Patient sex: F
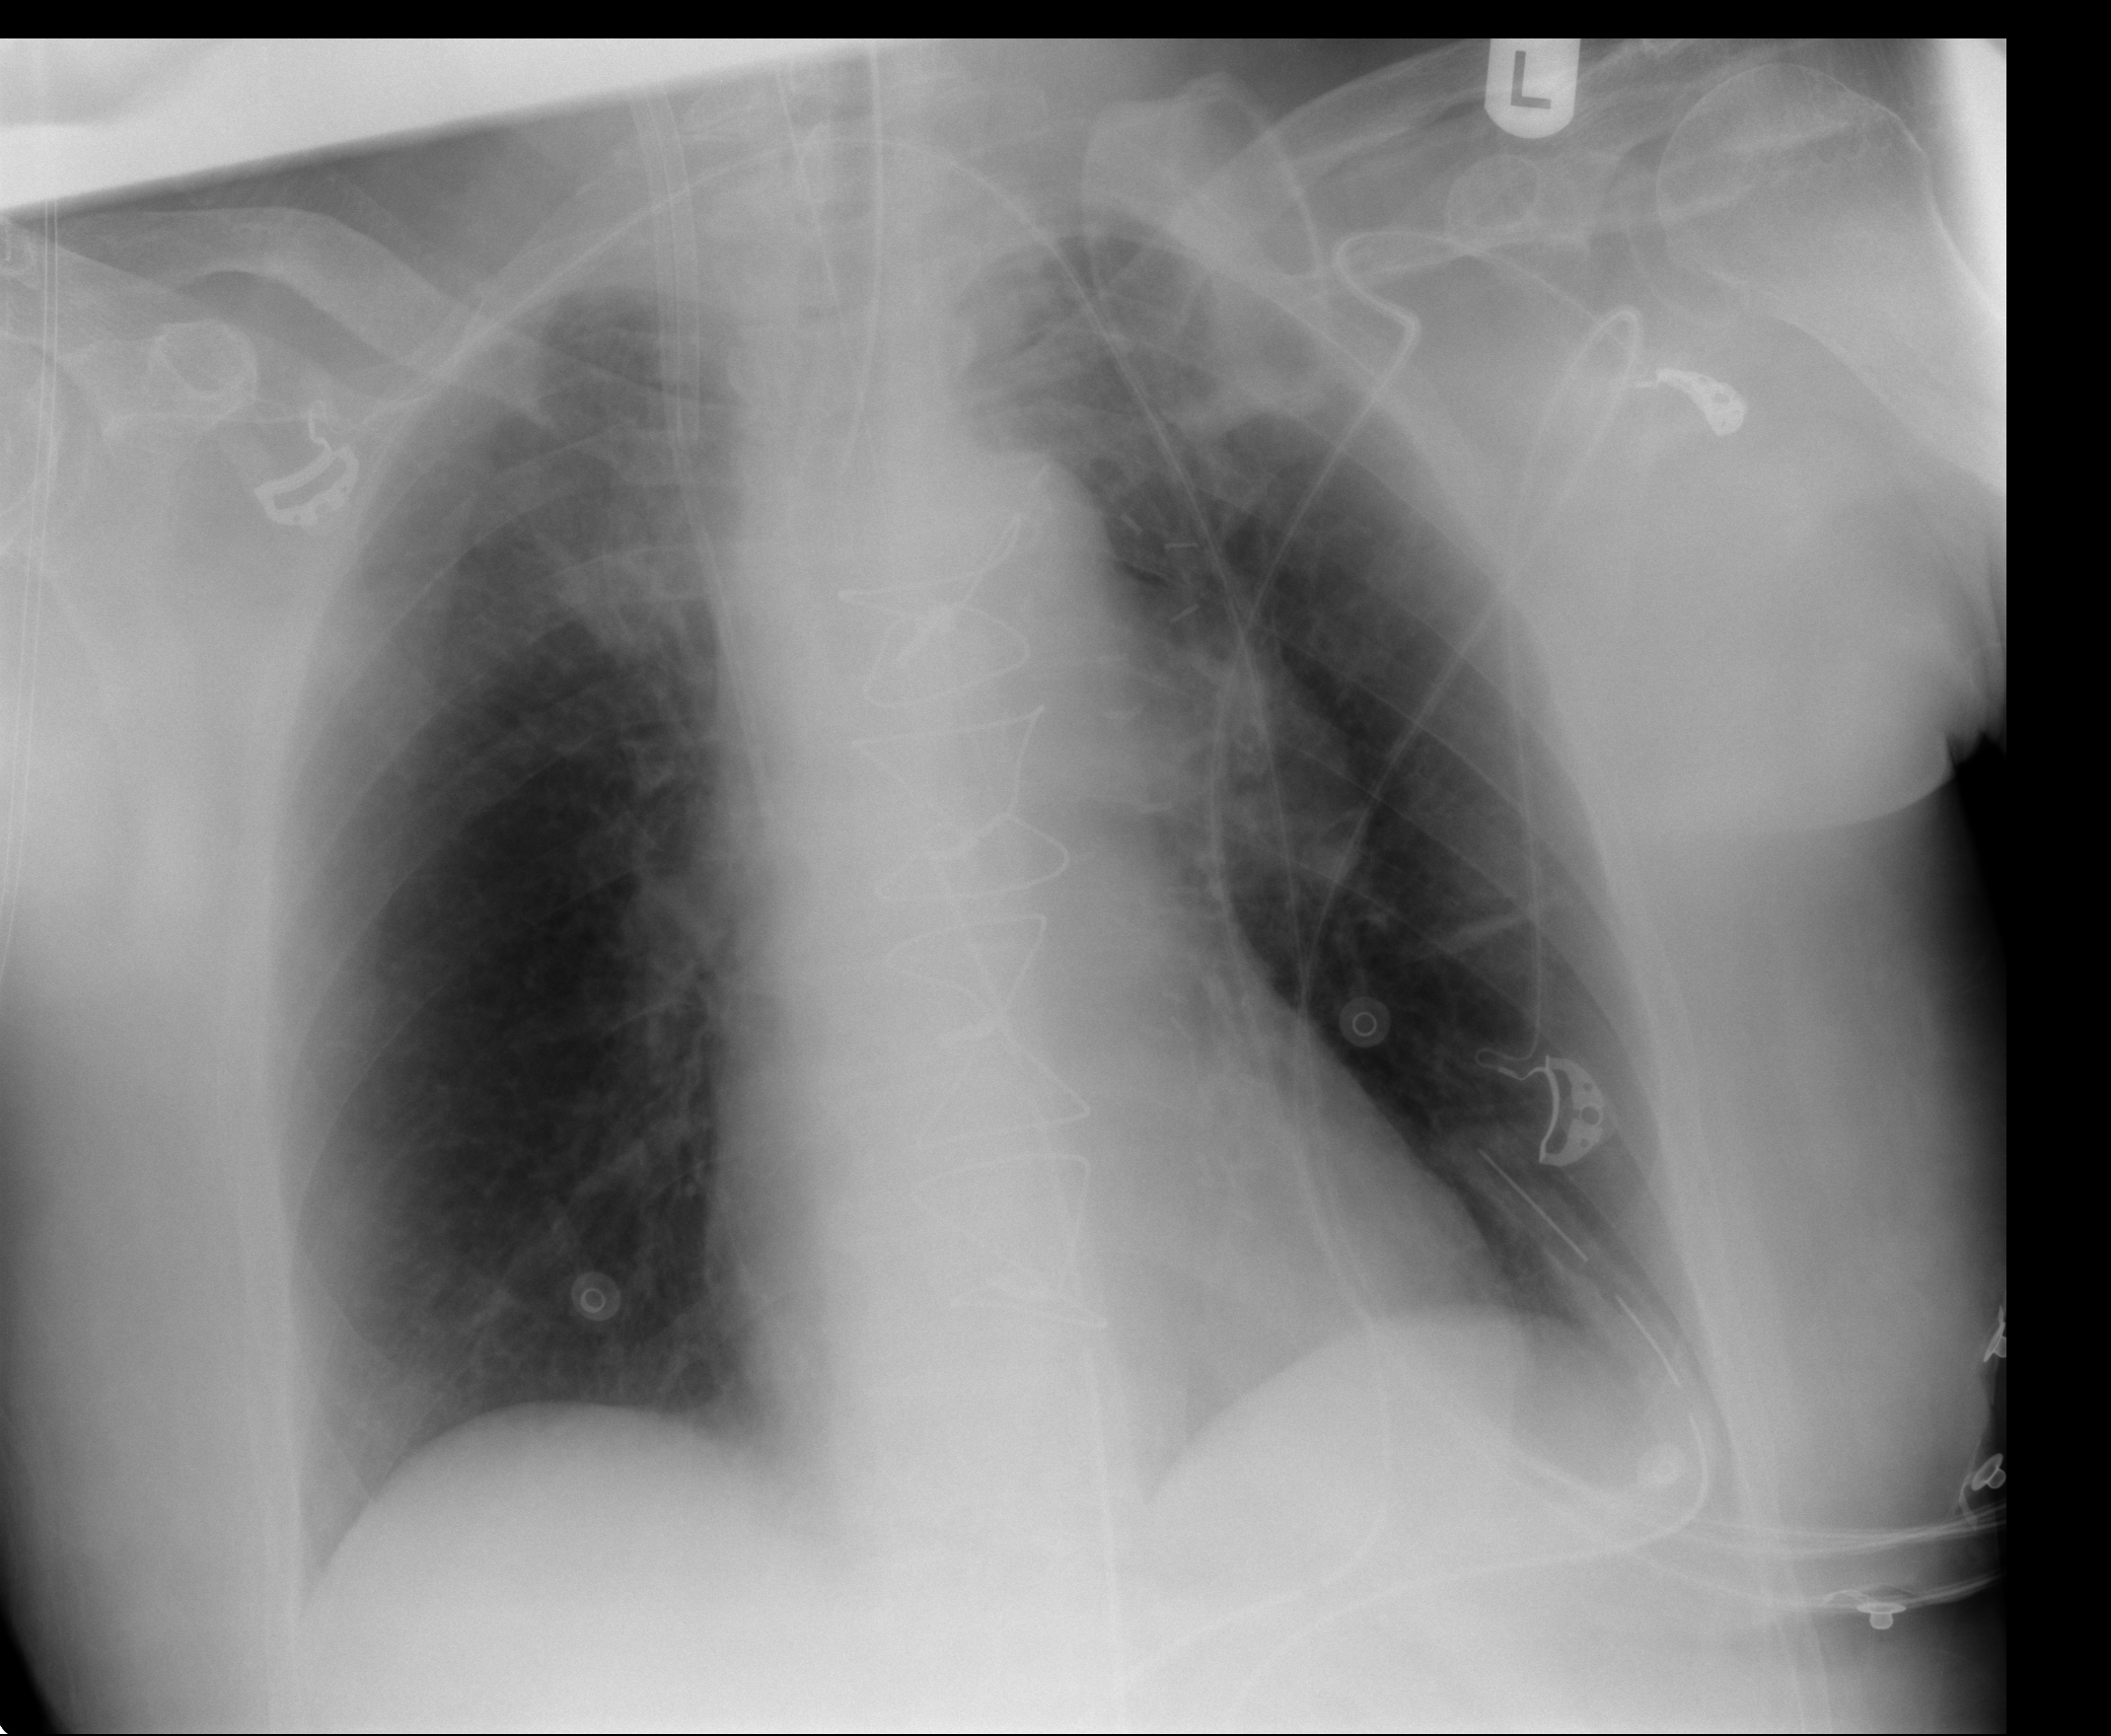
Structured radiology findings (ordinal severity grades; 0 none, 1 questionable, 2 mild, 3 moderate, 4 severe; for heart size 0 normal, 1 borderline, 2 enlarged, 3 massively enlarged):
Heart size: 0
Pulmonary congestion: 0
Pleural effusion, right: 0
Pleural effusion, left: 0
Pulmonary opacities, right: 0
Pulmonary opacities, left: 0
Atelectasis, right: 0
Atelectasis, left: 1